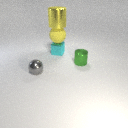
small green metal cylinder to the right of small cyan metal cube